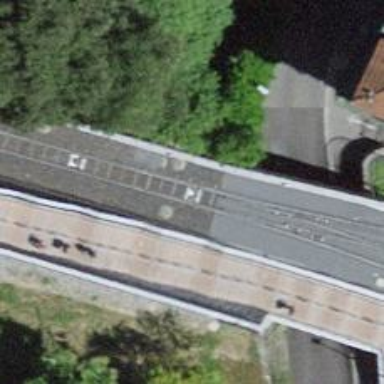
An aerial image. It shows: Funicular railway bridge.